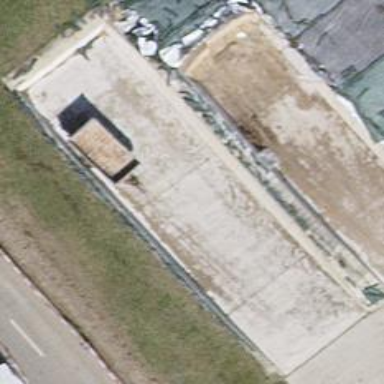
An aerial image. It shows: Bunker silo.